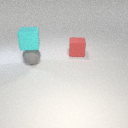
large cyan rubber cube above large gray rubber sphere